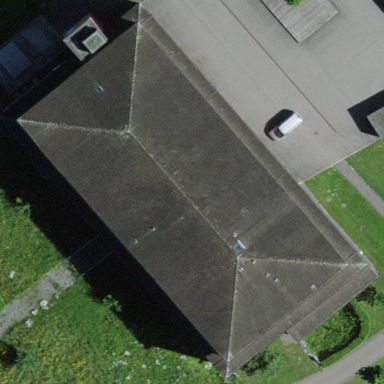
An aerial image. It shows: School building.